Question: I'm trying to run eclipse , I installed the jdk then I installed the jdk with netbeans , I tried every solution on the web , but I didn't find a solution to my problem !

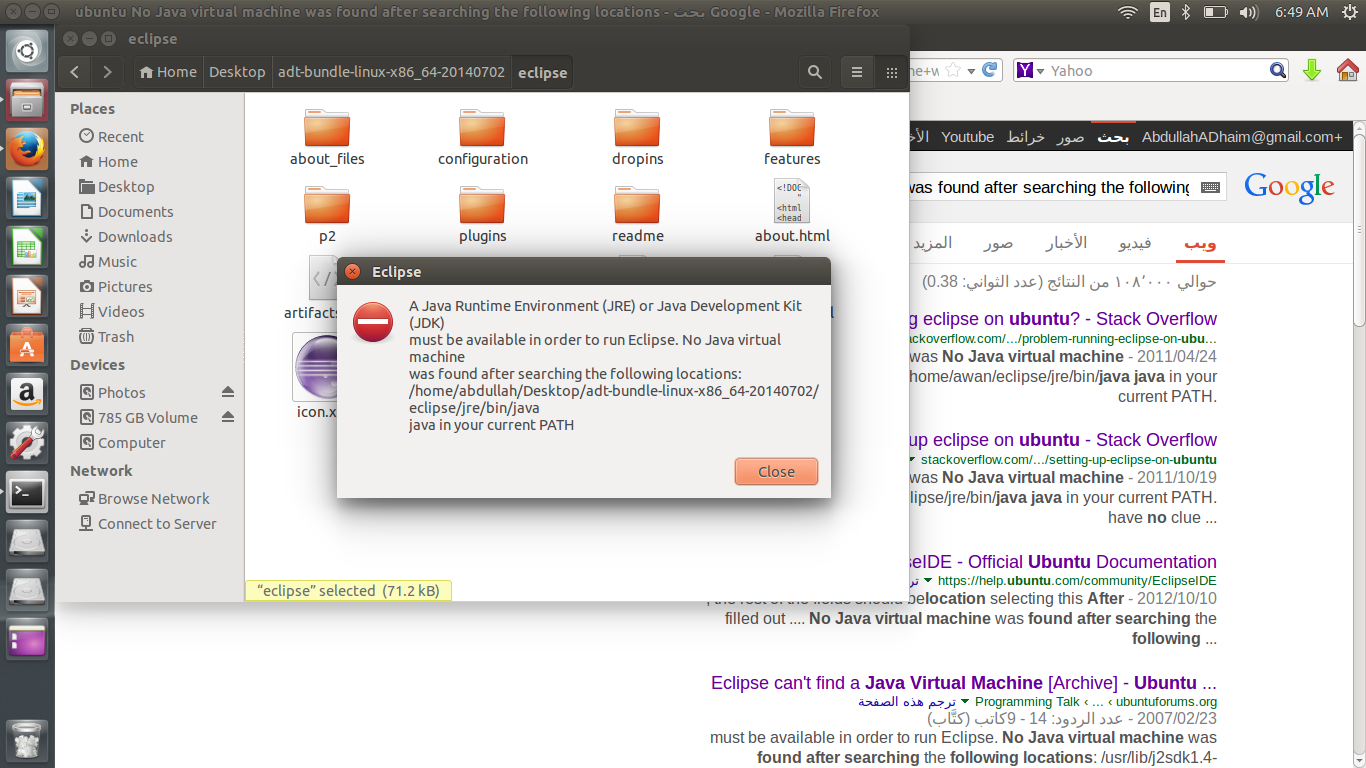
Answer: You have not installed JDK or not installed java properly.
Follow this <URL> to install JDK correctly.